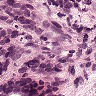
Metastatic tissue present: yes